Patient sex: F
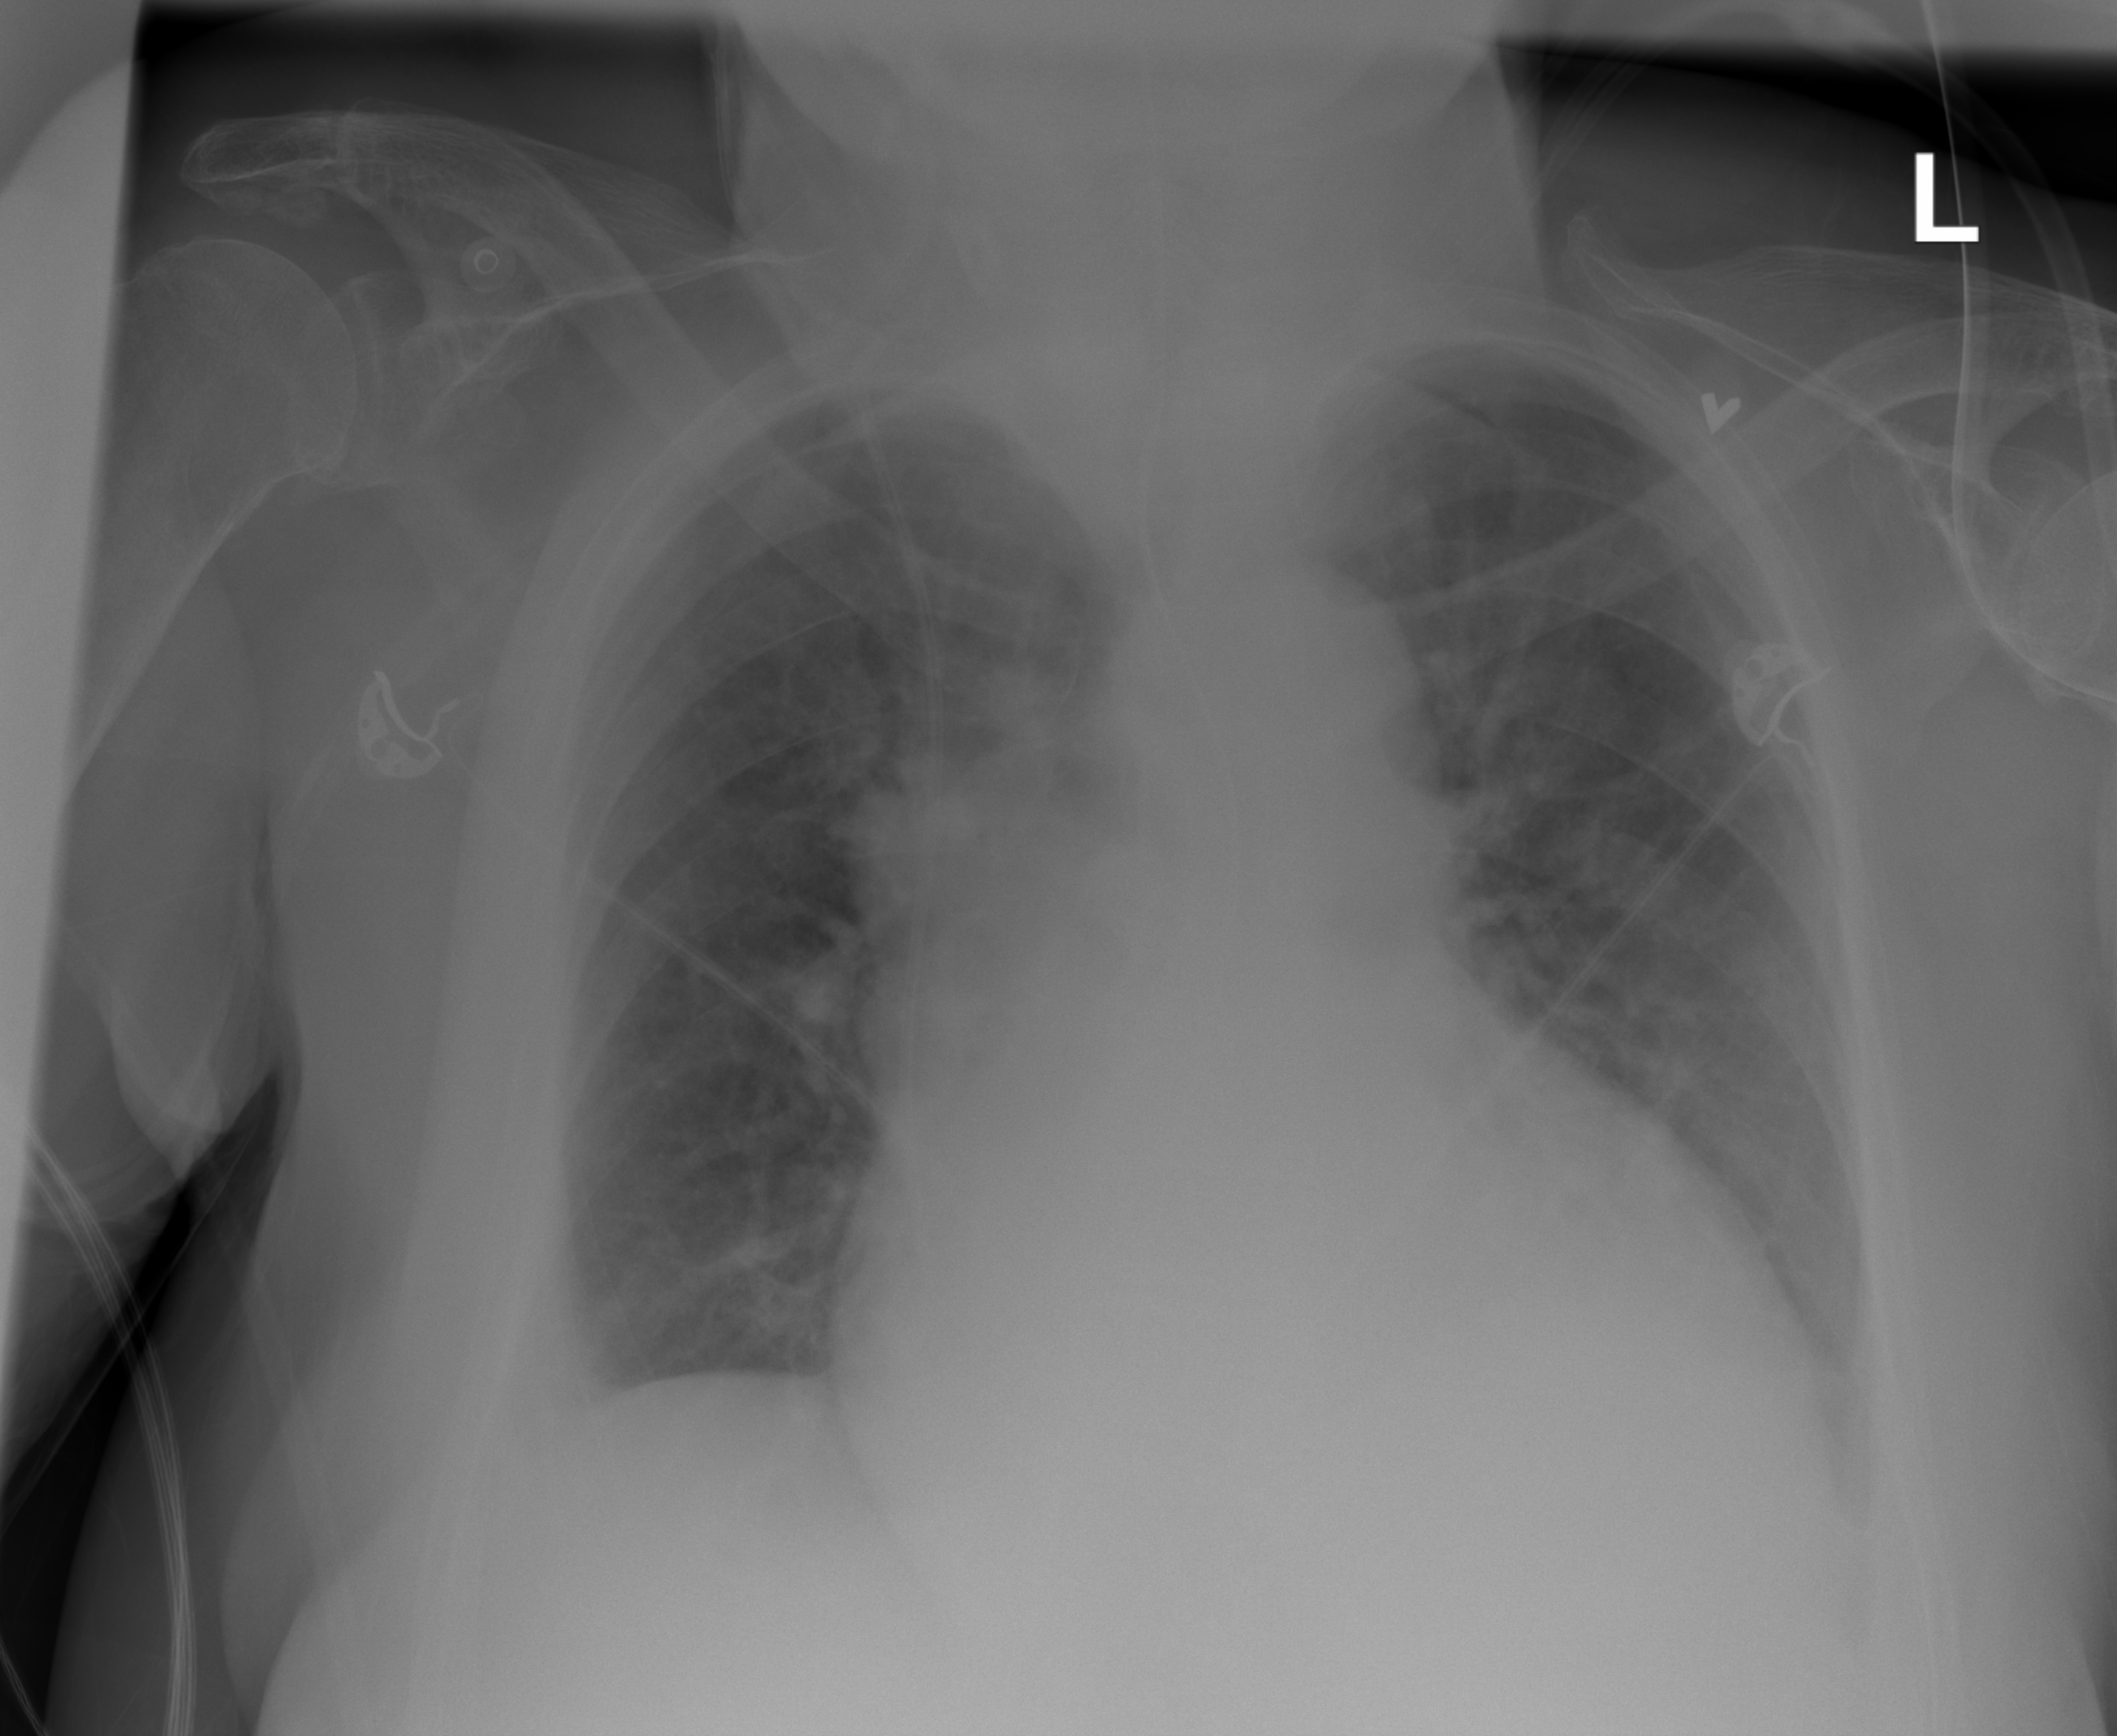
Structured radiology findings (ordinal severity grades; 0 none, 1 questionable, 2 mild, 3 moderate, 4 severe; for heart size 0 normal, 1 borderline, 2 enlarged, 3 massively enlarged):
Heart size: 2
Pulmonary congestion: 2
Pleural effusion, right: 0
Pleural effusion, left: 2
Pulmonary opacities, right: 2
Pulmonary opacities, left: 0
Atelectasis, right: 0
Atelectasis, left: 2